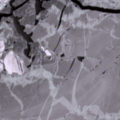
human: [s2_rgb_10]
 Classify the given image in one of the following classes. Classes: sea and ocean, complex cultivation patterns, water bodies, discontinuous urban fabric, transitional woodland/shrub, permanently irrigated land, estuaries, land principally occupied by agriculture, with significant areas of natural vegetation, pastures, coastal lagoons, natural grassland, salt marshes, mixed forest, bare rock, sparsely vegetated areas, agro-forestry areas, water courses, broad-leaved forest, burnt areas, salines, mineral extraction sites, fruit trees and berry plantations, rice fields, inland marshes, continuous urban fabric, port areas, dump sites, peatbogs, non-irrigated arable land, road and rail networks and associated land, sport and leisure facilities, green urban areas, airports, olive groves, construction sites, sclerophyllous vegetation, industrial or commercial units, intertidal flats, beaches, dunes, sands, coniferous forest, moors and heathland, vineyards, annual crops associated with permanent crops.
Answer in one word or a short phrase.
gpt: sea and ocean